七年级 · 解析几何
如图, 在正方形 $\mathrm{ABCD}$ 内, 将 2 张 (1) 号长方形纸片和 3 张 (2) 号长方形纸片按图 1 和图 2 两种方式放置（放置的纸片间没有重叠部分），正方形中未被覆盖的部分（阴影部分）的周

长相等.

(1)!43

(2)!

降 1

眎 2

(1) 若(1)号长方形纸片的宽为 1 厘米, 则(2)号长方形纸片的宽为 \$ \qquad \$厘米;

(2) 若 (1)号长方形纸片的面积为 10 平方厘米，则(2)号长方形纸片的面积是 \$ \qquad \$平方厘
米.
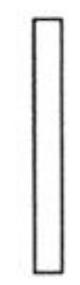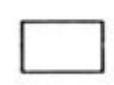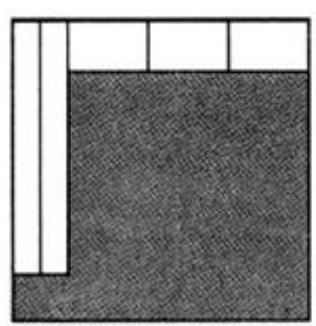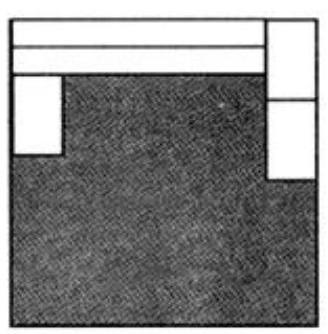
答案: (1) 2

(2) $\frac{20}{3}$
解析: ) 设 (2)号长方形的宽为 $\mathrm{xcm}$,

$\because$ 正方形中未被覆盖的部分（阴影部分）的周长相等,

$\therefore \mathrm{x}=2$,

$\therefore$ (2) 号长方形纸片的宽为 $2 \mathrm{~cm}$,

故答案为: 2 ;

(2) 设(2)号长方形的长 $\mathrm{ycm}$, (1)号长方形的长为 $\mathrm{acm}$, 宽为 $\mathrm{bcm}$, 则(2)号长方形的宽为 $2 \mathrm{bcm}$,根据题意得: $2 b+3 y=a+2 b$,

$\therefore \mathrm{a}=3 \mathrm{y}$,

$\because$ (1)号长方形纸片的面积为 10 平方厘米,

$\therefore \mathrm{ab}=3 \mathrm{yb}=10$,

$\therefore \mathrm{yb}=\frac{10}{3}$,

$\therefore$ (2) 号长方形纸片的面积为 $2 \mathrm{by}=\frac{20}{3}$ 平方厘米.